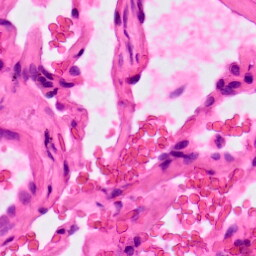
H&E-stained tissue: Lung